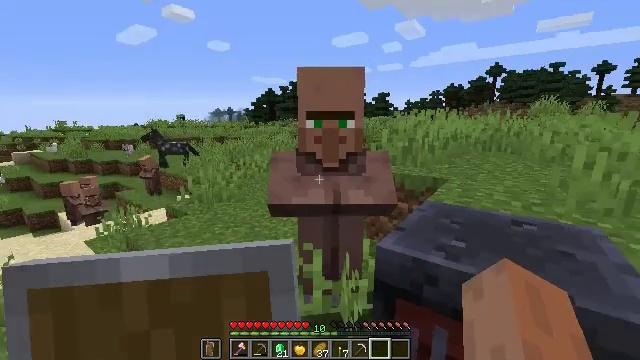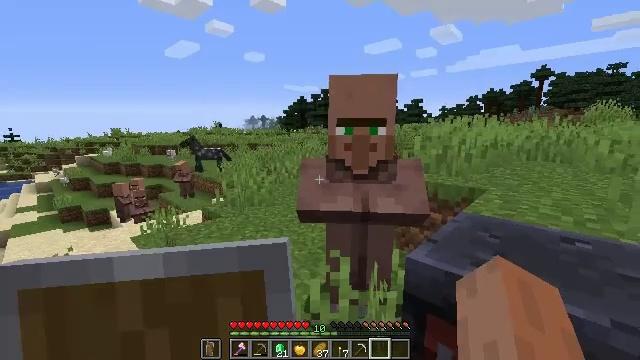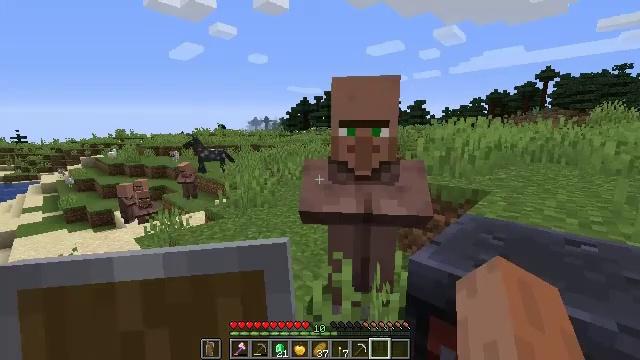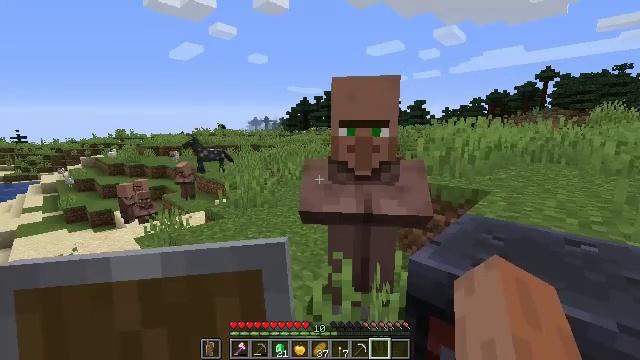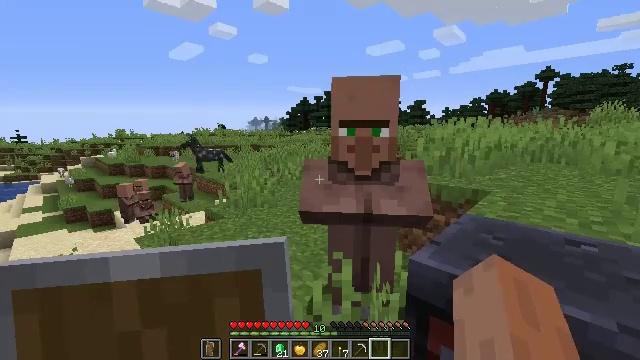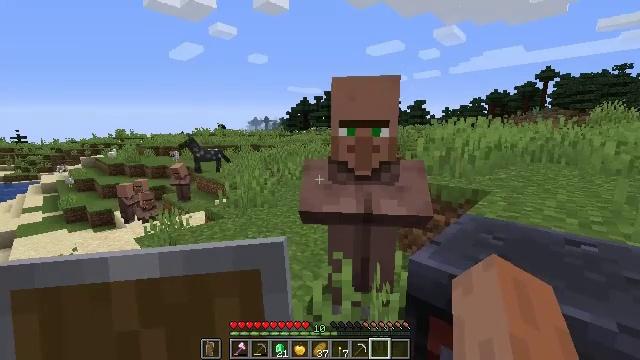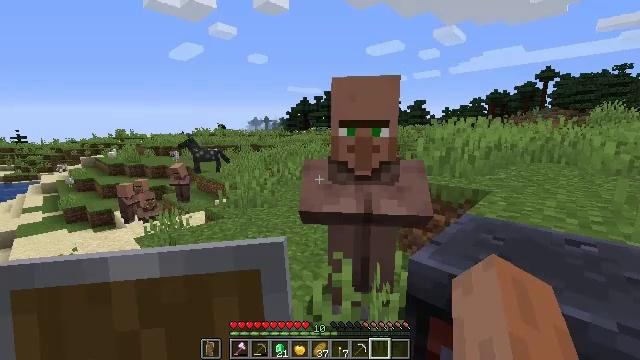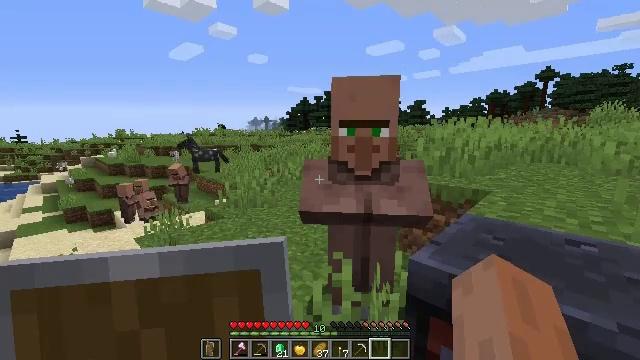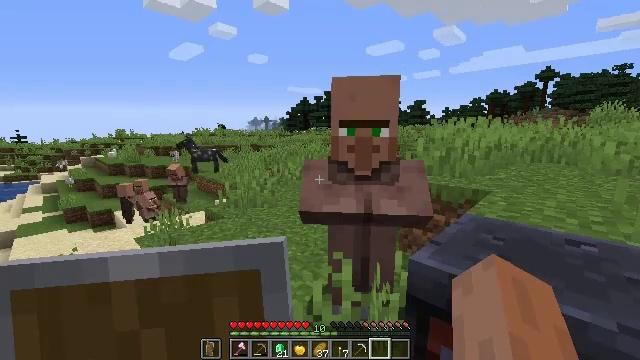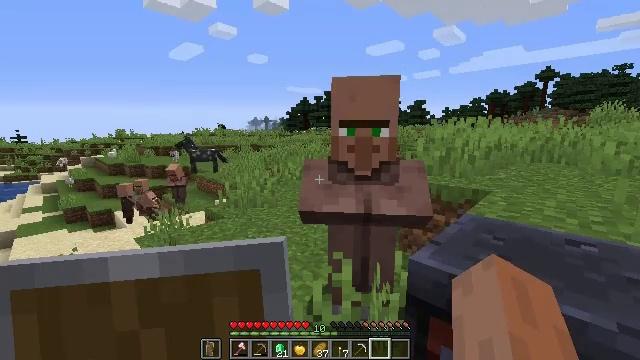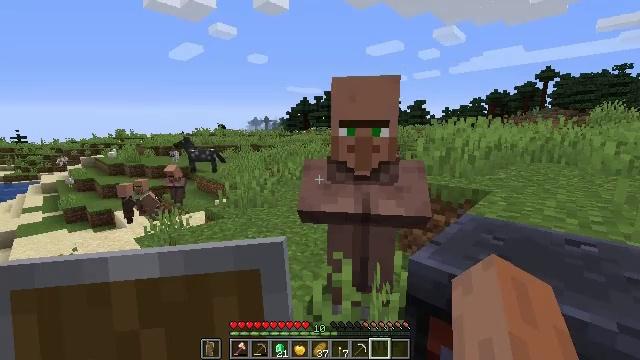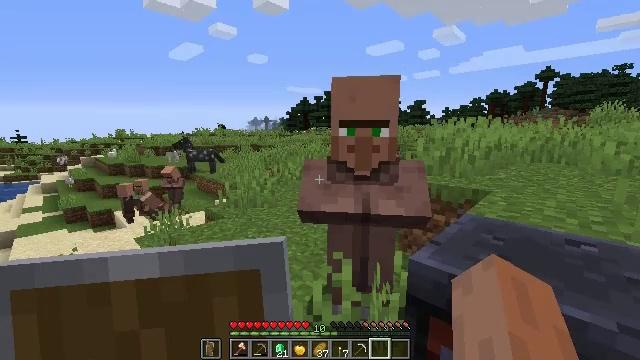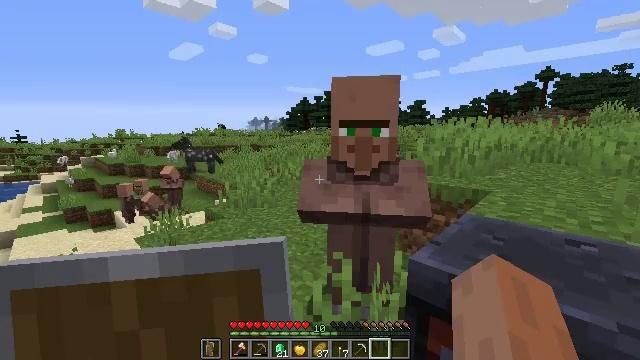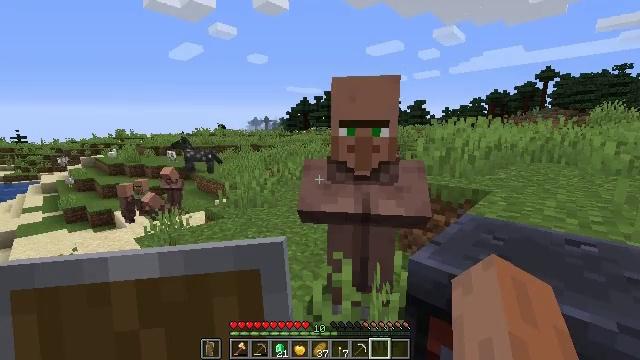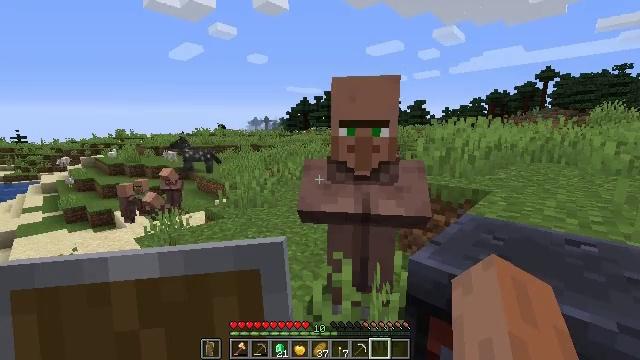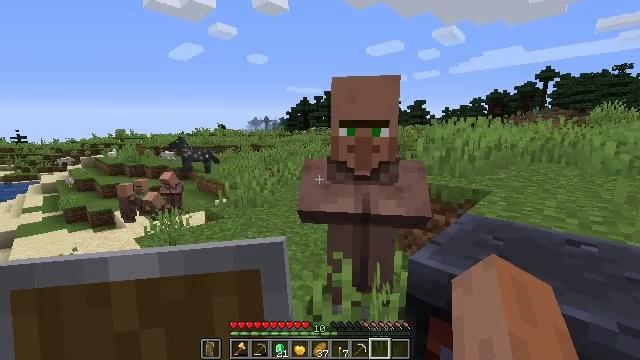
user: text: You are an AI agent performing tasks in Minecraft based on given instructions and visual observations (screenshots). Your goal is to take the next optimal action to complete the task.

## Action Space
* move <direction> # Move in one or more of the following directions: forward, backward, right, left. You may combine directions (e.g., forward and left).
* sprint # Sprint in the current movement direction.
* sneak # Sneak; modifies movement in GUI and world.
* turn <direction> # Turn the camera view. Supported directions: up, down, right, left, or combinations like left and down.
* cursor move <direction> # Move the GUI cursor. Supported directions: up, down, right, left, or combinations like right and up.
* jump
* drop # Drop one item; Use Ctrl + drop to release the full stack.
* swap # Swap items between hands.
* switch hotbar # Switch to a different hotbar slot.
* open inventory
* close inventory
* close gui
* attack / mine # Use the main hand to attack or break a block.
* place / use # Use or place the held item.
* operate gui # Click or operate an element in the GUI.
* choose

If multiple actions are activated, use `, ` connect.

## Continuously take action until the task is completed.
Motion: motion action
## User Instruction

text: Gather the blast furnace into your inventory.
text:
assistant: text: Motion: turn left and up
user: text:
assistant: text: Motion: no_op
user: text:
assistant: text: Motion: no_op
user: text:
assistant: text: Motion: no_op
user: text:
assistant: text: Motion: no_op
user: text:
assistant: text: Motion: no_op
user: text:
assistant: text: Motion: no_op
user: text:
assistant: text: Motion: no_op
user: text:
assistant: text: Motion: no_op
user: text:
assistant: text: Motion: no_op
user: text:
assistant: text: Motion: no_op
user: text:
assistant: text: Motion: no_op
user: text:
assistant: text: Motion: no_op
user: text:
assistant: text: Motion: no_op
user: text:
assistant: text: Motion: no_op
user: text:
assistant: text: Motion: no_op
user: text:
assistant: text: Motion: no_op
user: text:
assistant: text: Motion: no_op
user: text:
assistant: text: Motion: no_op
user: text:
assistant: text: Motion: no_op
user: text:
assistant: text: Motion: turn right and down
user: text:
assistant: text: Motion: turn right and down
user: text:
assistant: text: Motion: turn right
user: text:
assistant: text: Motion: no_op
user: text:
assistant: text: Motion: turn left
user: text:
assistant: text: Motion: move forward
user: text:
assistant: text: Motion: move forward
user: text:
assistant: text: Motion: move forward, turn left, jump
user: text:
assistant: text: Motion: move forward and move right, turn left, jump
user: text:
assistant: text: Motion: move forward and move right, turn left and down, jump